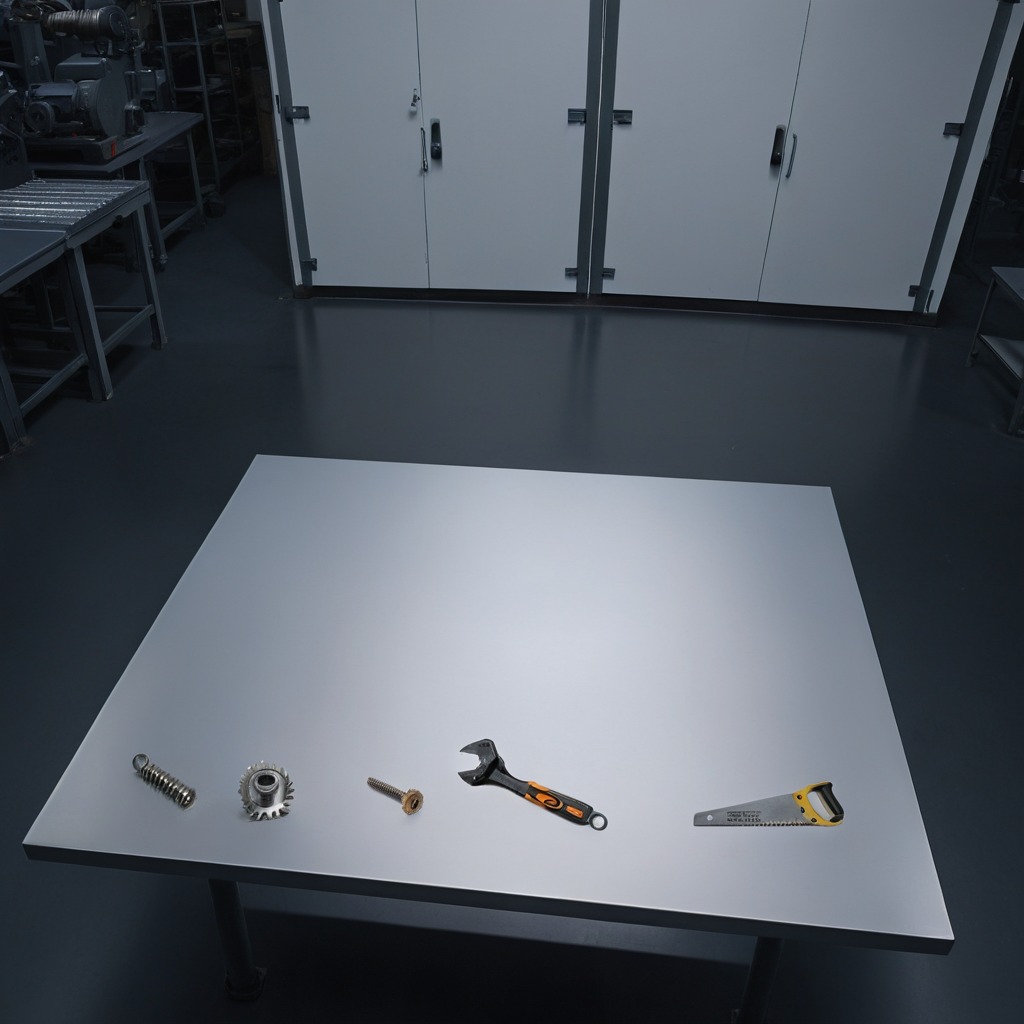
A steel gear with teeth, a metal machine screw, a coiled metal spring, a handheld metal saw, and a wrench are lying on the tabletop.